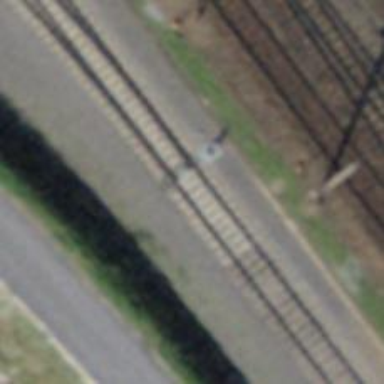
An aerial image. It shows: Railway yard in service.